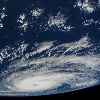
Label: cloud